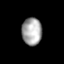
Tissue: skin
Cell type: Epithelial cells
Senescence score: 0.7571
Nuclear area (px): 540
Mean DAPI intensity: 166.296